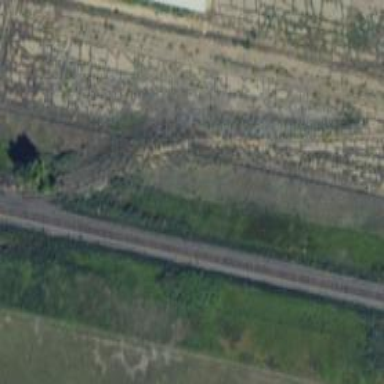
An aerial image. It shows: Disused railway spur.